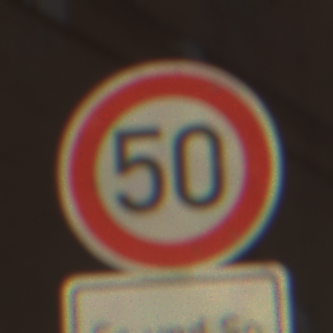
Verkehrszeichen: Geschwindigkeit50
Zusatzzeichen unten: ZeitangabenMitBeschraenkungAufWochentage8
Umgebung: Outdoor, Urban
Tageszeit: Midday
Wetter: Clear
Licht: Natural
Jahreszeit: NotSpecified
Kontrast: HighContrast